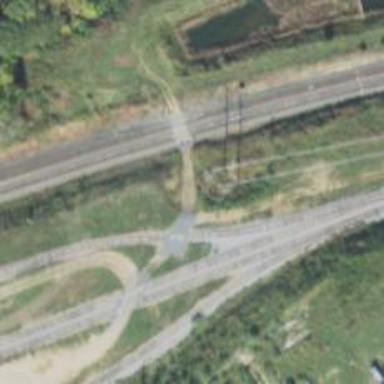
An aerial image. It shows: Track road.